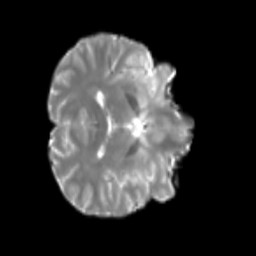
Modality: T2w
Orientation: axial
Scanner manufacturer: siemens
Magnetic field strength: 3 T
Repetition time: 4 s
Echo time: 0.0594 s